Chest X-ray. View position: PA
Patient age: 48
Patient sex: F
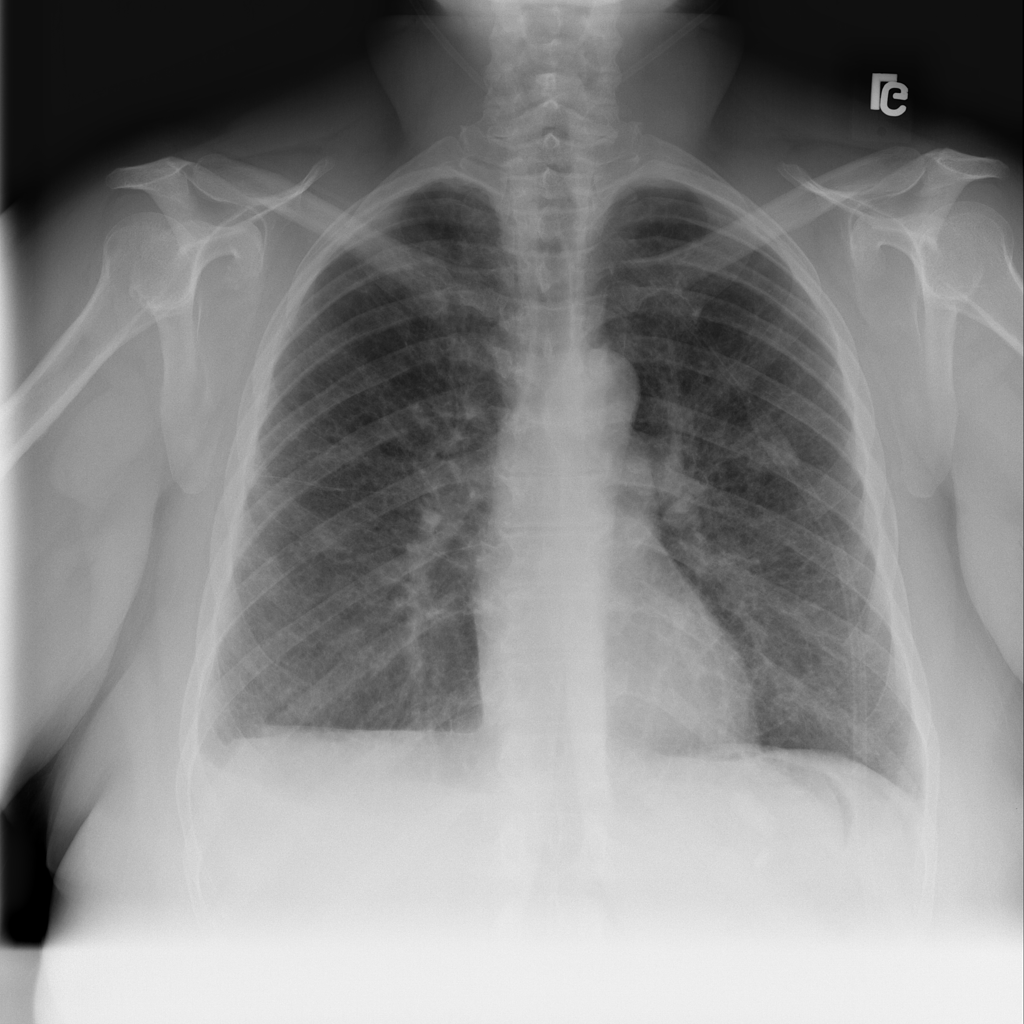
Finding: Pneumothorax